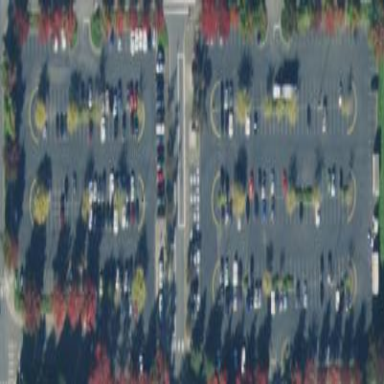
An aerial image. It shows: Bus station with parking facilities.